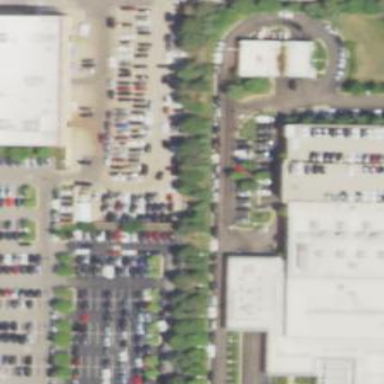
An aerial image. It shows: Commercial building with car shop.